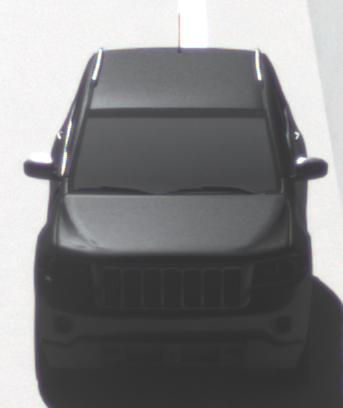
Make: Jeep
Model: Grand Cherokee
Detailed model: WK2
Model produced from: 2010
Model produced until: 2021
Doors: 5
Color: black
Road condition: dry road
Daytime: midday
Contrast: high contrast